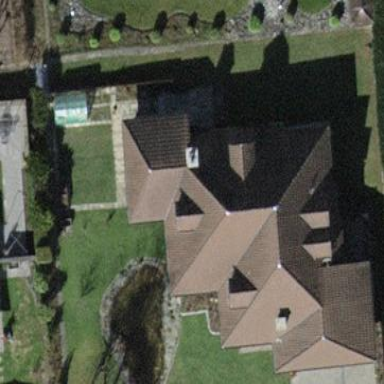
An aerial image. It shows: Bungalow.